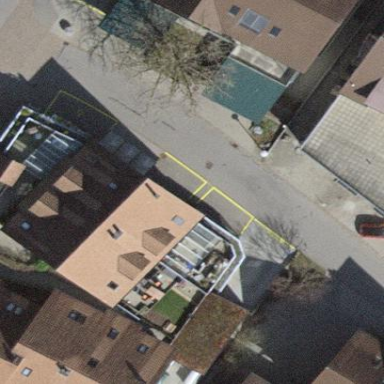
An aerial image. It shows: Terrace building.